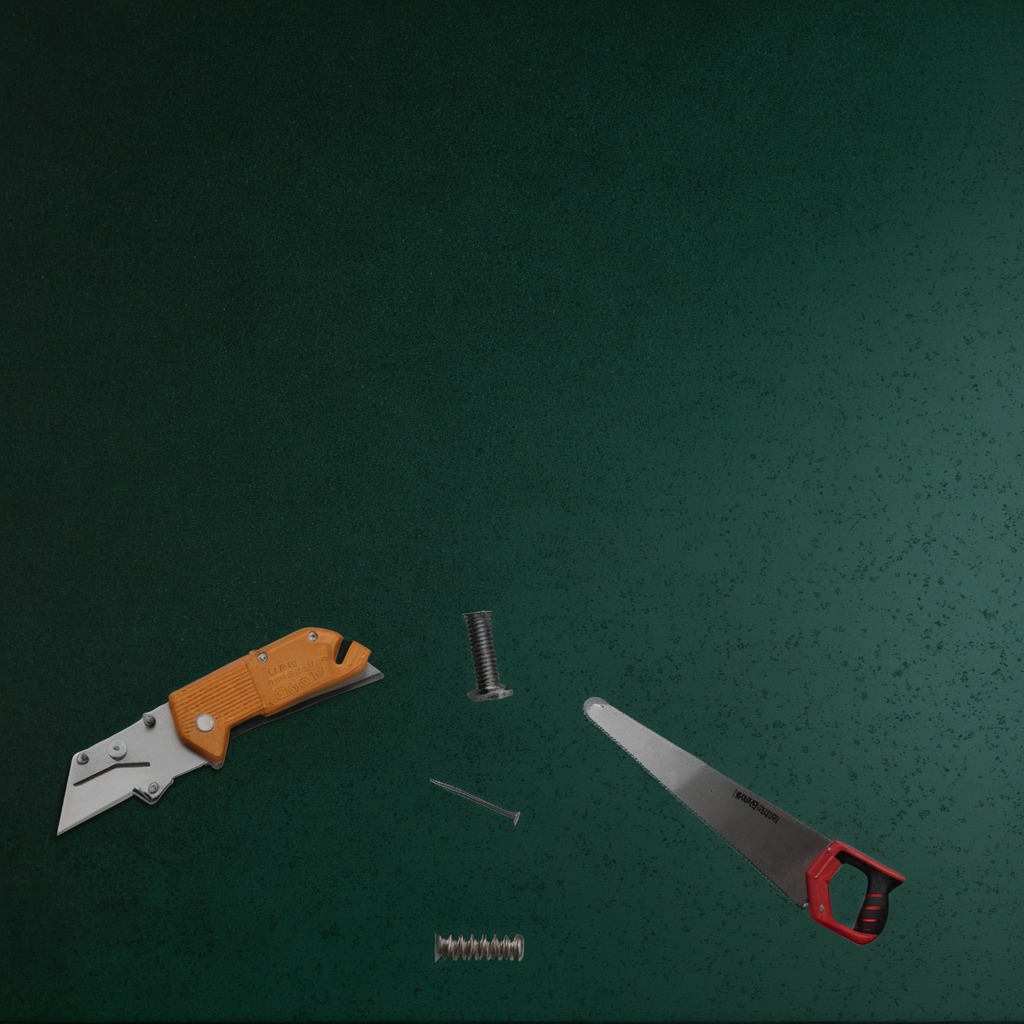
A metal saw is lying on a clean granite tabletop.